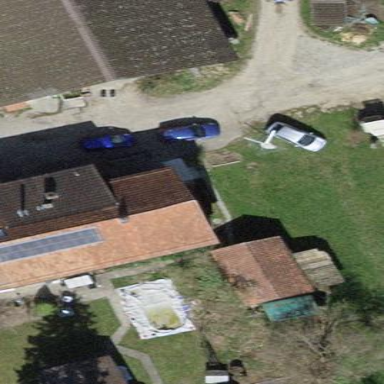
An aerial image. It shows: Building with tiled roof.